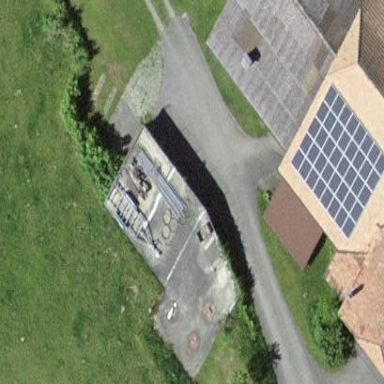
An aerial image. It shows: Shed.